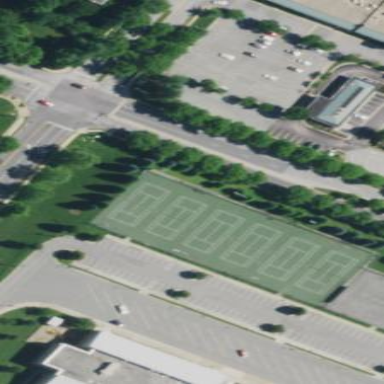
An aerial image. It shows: Tennis court on pitch designated for leisure land.